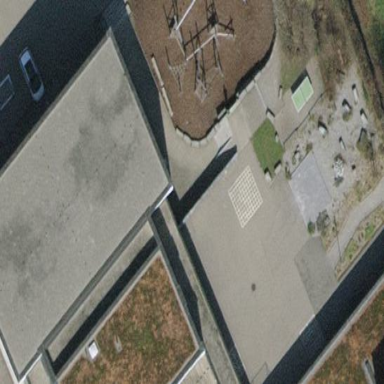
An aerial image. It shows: Sports hall building.